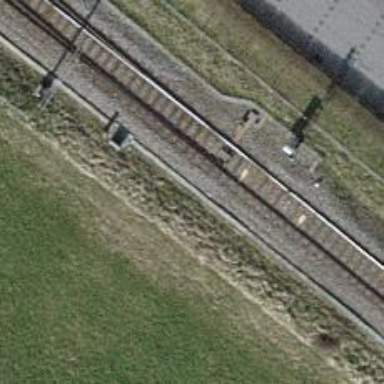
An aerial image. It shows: Railway switch.